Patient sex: F
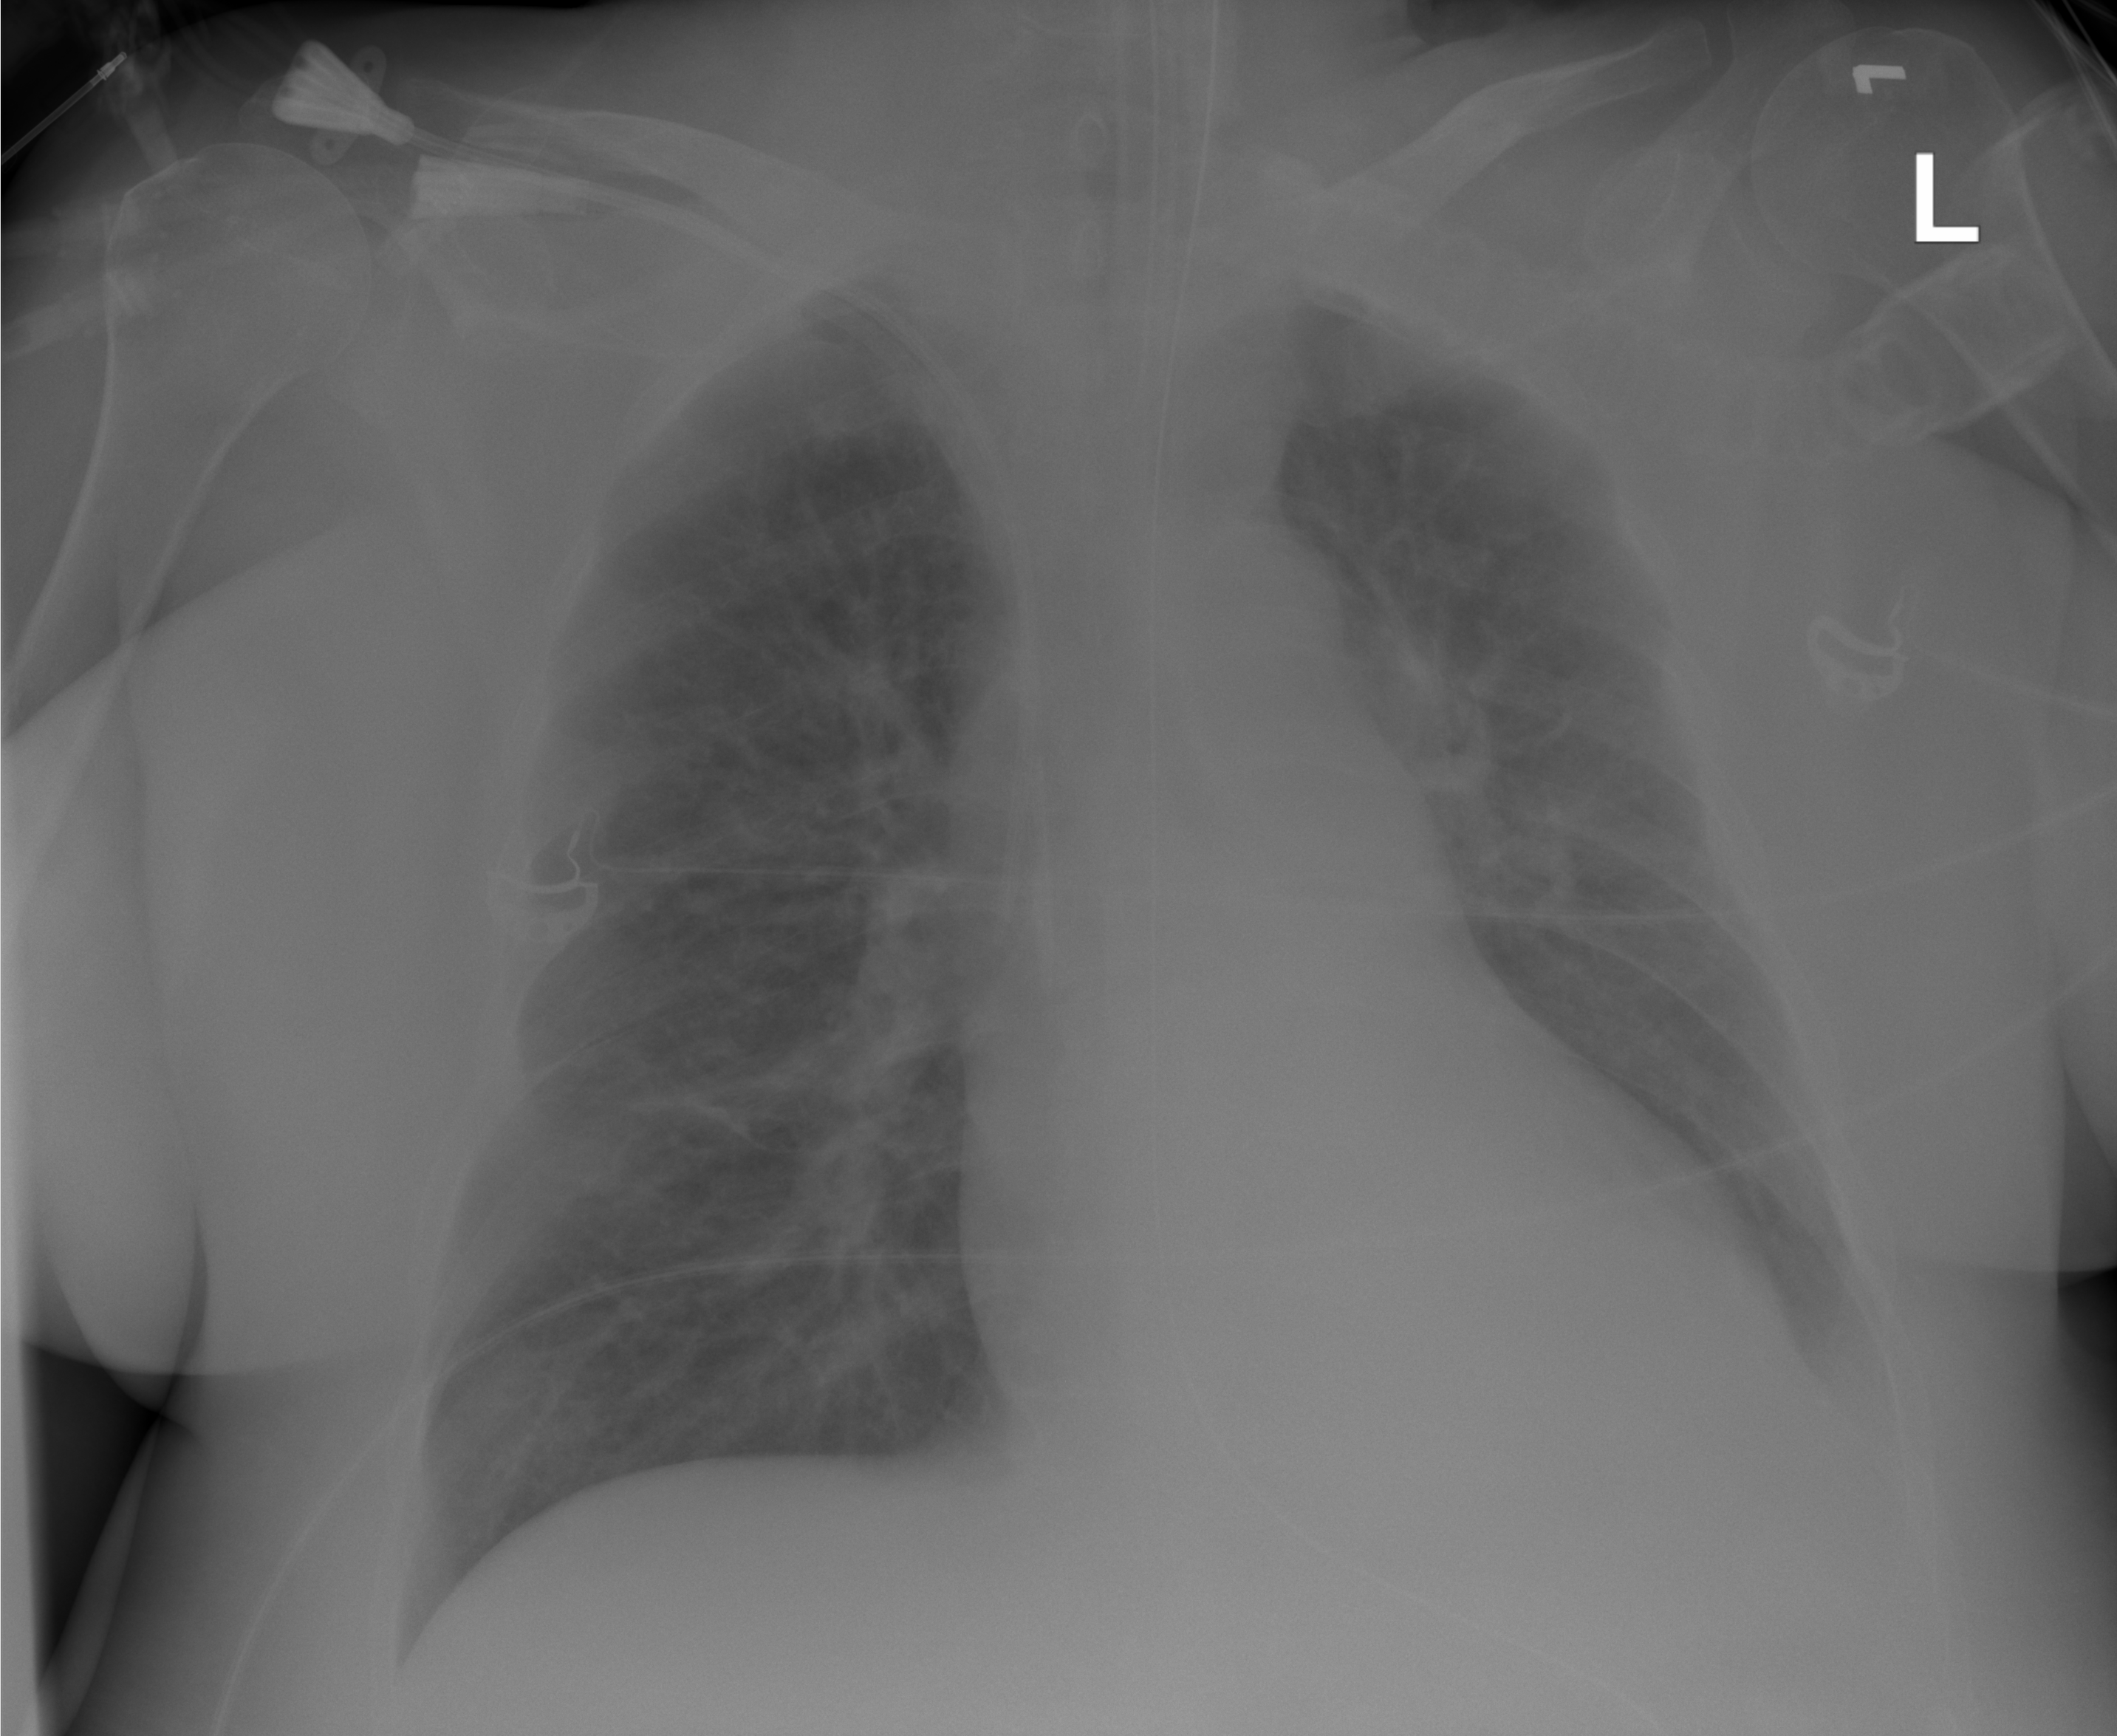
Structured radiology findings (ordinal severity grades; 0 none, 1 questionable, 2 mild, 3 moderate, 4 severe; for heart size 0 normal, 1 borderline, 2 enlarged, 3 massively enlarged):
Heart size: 2
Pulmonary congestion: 2
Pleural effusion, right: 0
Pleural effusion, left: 2
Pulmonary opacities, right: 0
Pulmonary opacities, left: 0
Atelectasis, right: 0
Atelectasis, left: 0